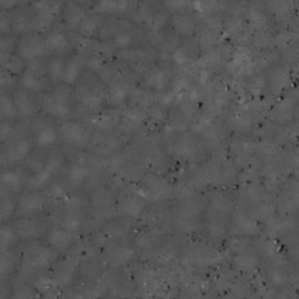
Label: non_frost